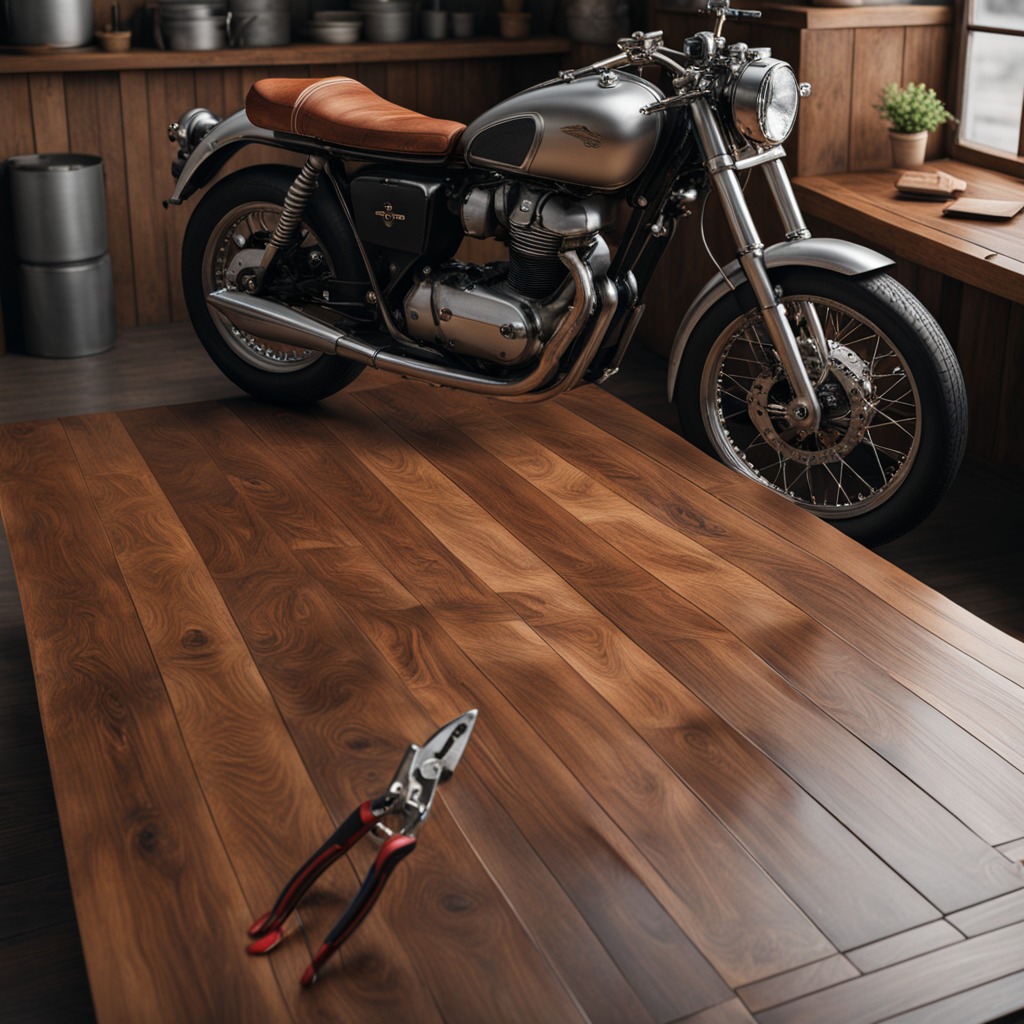
A plier is lying on the wooden table in a vintage motorcycle garage.